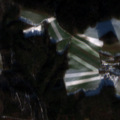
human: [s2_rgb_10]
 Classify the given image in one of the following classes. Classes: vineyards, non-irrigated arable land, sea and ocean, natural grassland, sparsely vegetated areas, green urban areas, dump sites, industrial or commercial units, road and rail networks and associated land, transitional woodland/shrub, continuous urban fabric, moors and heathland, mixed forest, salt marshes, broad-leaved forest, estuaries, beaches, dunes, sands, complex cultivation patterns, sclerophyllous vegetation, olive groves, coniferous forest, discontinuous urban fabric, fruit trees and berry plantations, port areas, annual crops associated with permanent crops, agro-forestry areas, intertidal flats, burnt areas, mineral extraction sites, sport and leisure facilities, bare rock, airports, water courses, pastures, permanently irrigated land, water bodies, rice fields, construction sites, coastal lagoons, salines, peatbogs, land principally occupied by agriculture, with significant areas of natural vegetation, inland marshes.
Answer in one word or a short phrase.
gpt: non-irrigated arable land, pastures, coniferous forest, mixed forest